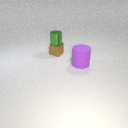
small green metal cylinder above small brown metal cube